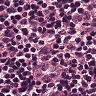
Metastatic tissue present: yes